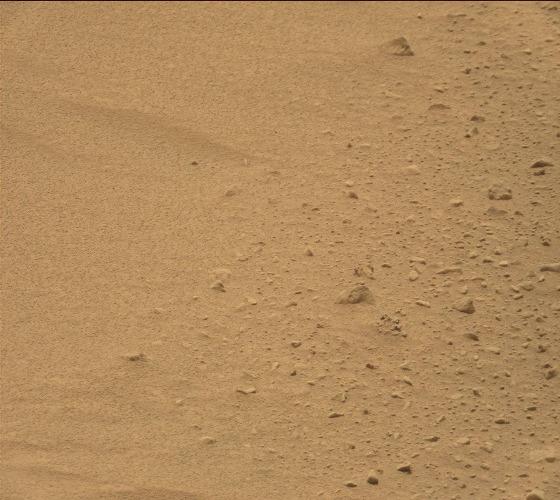
Terrain classes present: Gravel / Sand / Soil, Rock